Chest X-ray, PA view. Patient: 32 years old, sex M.
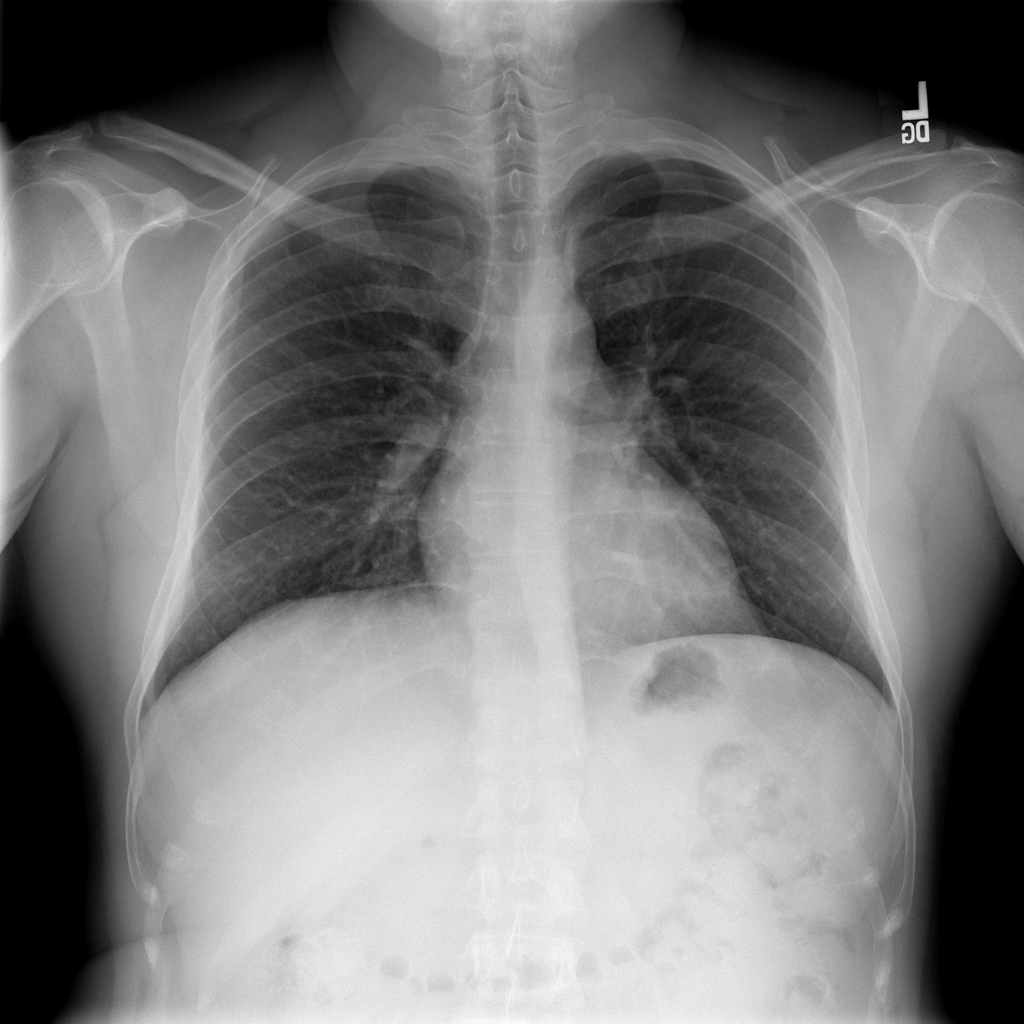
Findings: No Finding